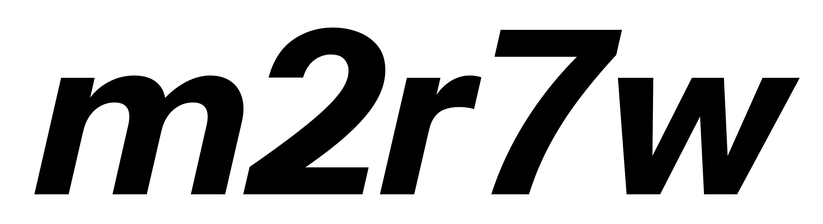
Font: InstrumentSans-Italic_Bold_Italic